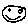
Label: smiley face